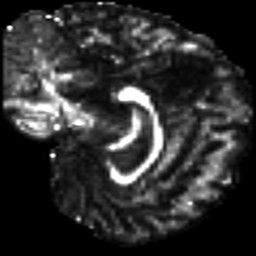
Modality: FA
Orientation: sagittal
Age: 32
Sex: male
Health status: healthy
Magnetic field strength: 3 T
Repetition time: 8.4 s
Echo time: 0.0926 s